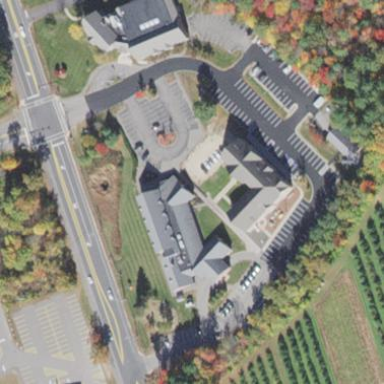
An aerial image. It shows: Police building.